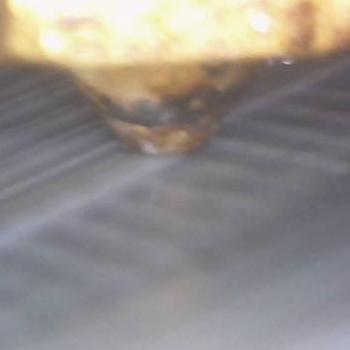
Flow rate: 56%